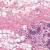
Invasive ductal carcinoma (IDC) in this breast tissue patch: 0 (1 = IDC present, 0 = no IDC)